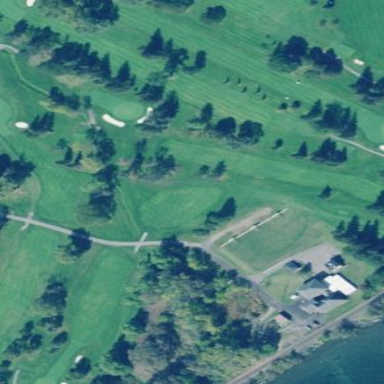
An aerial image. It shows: Golf course surrounded by greenery.